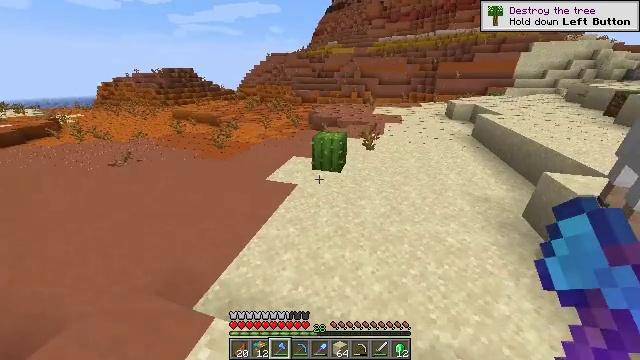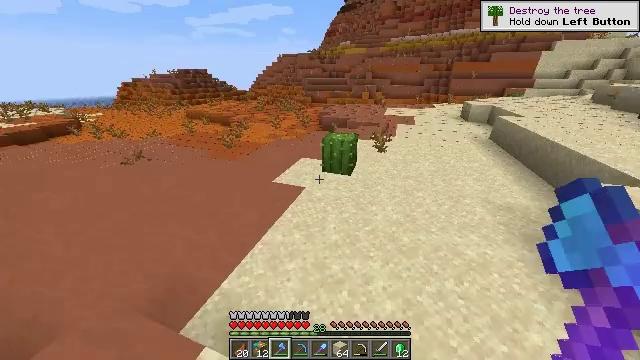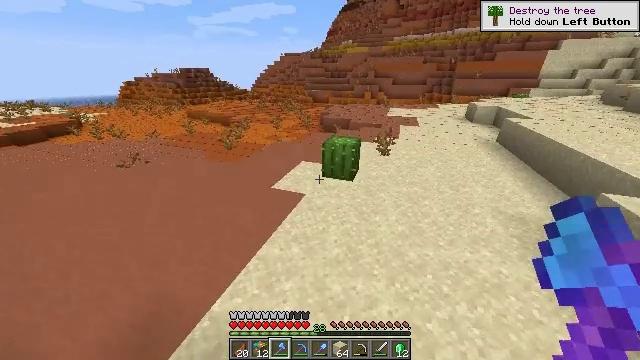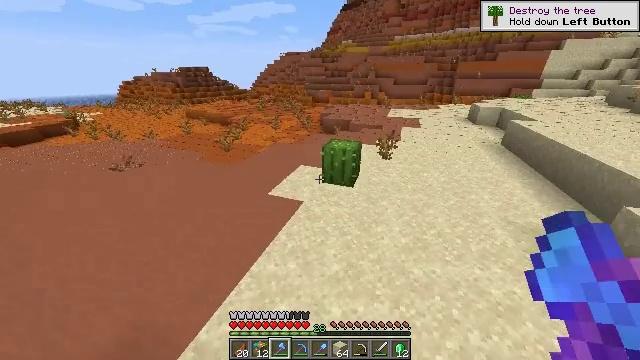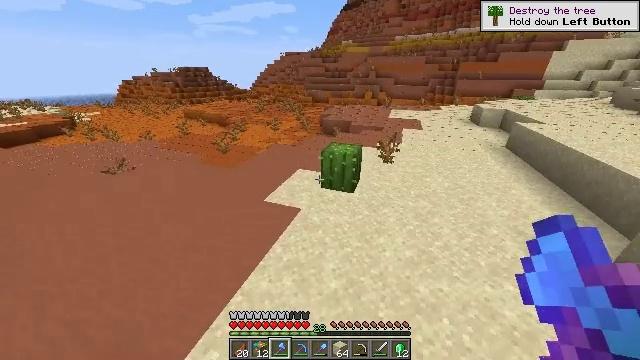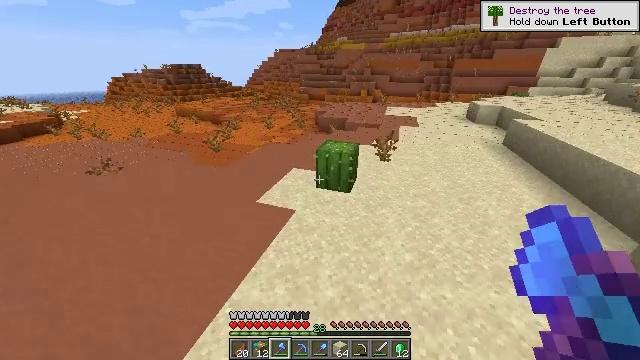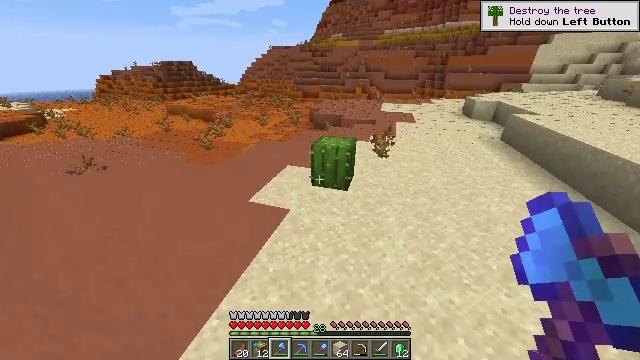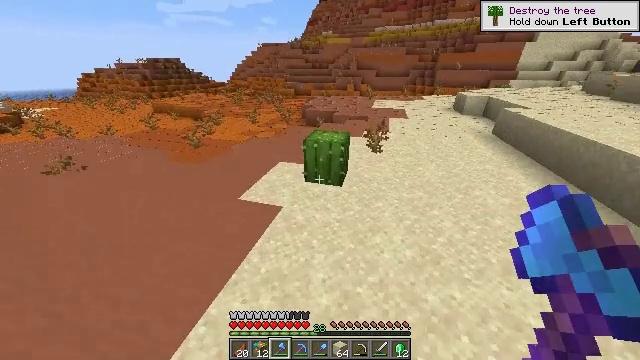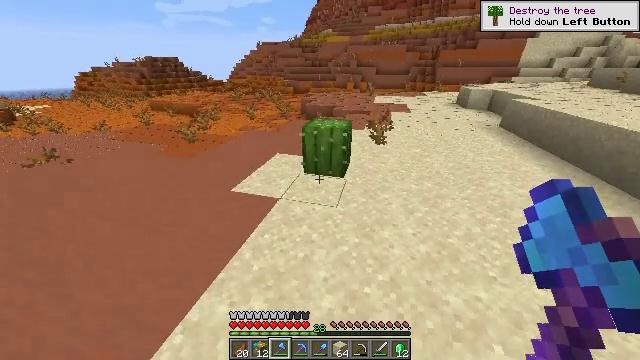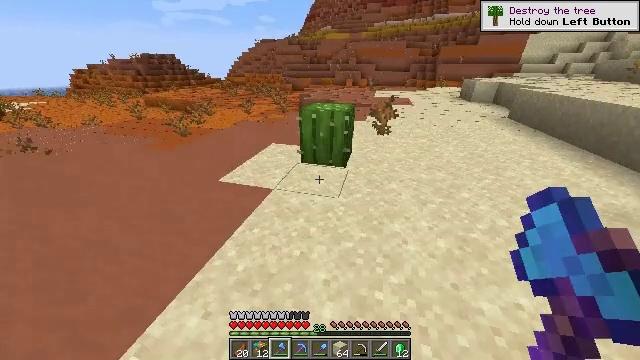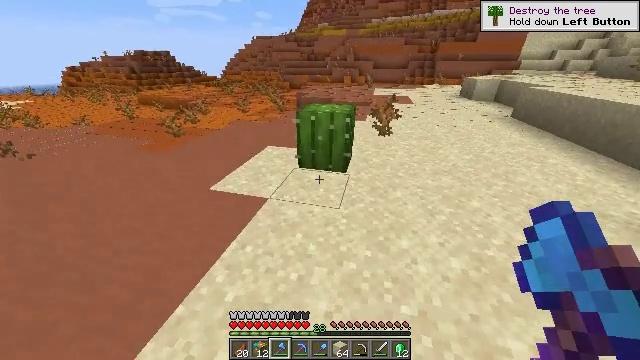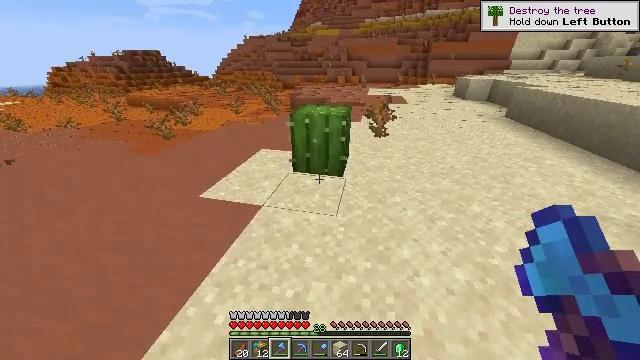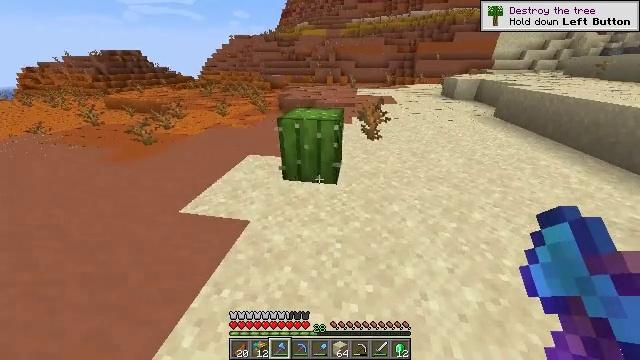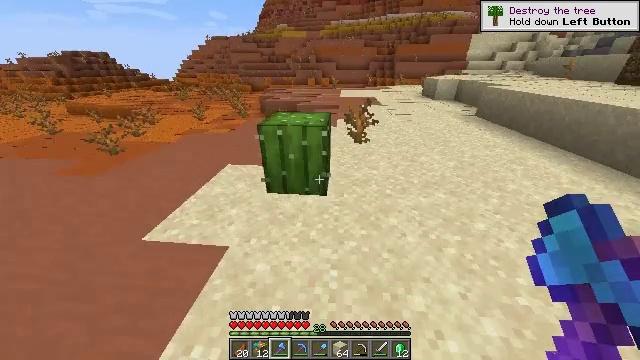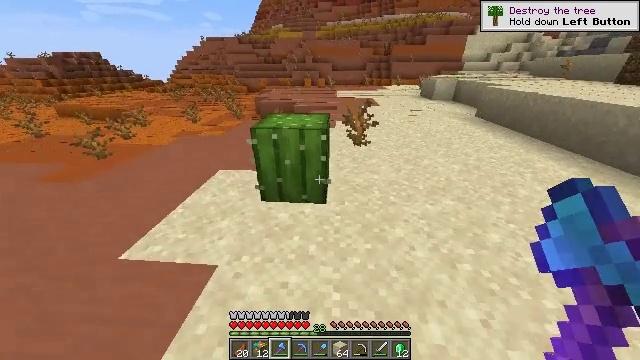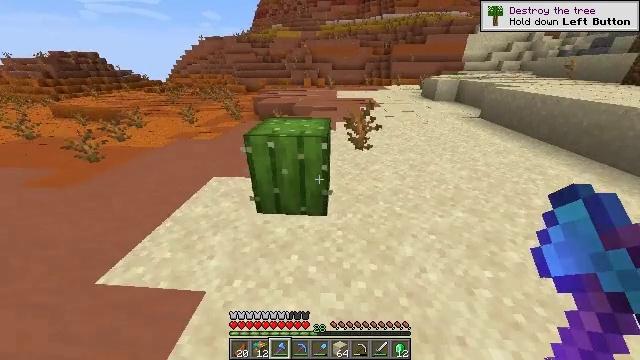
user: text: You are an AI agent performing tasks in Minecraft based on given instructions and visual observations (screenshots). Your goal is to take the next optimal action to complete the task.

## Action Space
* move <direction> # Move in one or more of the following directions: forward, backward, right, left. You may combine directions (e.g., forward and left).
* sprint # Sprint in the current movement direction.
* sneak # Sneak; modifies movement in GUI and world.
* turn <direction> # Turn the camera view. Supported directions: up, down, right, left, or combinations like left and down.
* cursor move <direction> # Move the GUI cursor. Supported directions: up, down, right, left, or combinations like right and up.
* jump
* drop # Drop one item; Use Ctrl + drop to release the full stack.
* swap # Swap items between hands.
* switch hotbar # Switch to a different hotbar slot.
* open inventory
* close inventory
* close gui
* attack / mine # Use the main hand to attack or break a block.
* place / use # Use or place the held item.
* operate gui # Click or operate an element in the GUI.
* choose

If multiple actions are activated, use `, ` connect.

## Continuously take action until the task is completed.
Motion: motion action
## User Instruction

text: Mine cactus from the desert.
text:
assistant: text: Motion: move forward, sprint, turn left
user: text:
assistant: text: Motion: move forward, sprint
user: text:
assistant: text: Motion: move forward, sprint
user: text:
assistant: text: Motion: move forward
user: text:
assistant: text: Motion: move forward, turn right
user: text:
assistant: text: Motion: move forward, turn right
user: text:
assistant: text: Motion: move forward, turn right
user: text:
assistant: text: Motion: move forward
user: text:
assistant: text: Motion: move forward
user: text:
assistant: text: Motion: move forward
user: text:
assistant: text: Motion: move forward, turn right
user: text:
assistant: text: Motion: move forward, turn right
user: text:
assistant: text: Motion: move forward, turn right
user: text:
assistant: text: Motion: move forward
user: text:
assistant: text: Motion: no_op
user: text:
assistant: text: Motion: attack / mine
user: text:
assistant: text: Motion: attack / mine
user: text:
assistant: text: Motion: attack / mine
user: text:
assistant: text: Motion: attack / mine
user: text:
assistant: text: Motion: turn left, attack / mine
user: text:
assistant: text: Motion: turn left, attack / mine
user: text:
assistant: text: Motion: attack / mine
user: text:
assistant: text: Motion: attack / mine
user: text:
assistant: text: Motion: attack / mine
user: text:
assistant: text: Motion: attack / mine
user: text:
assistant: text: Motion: attack / mine
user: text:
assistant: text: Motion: attack / mine
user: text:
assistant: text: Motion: attack / mine
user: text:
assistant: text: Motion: attack / mine
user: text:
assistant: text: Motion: attack / mine